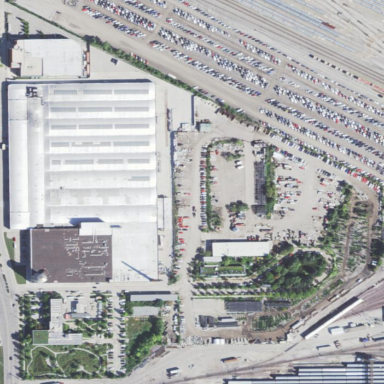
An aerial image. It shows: Industrial area.